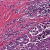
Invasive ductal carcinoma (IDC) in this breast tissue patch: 0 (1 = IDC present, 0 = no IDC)